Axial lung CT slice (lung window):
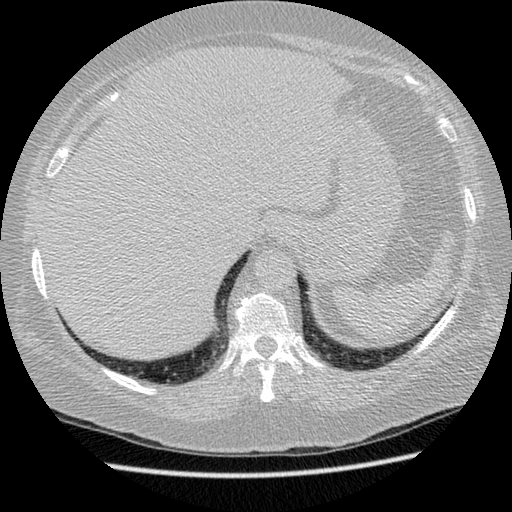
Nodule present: no